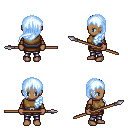
a pixel art fantasy rpg character, female body template, human, dark skin, leather chest armor, metal pants, white cyan left-swept hairstyle, leather bracers, spear, four views (front, back, left, right), 2x2 character sprite sheet, small pixel art, hard edges, no anti-aliasing